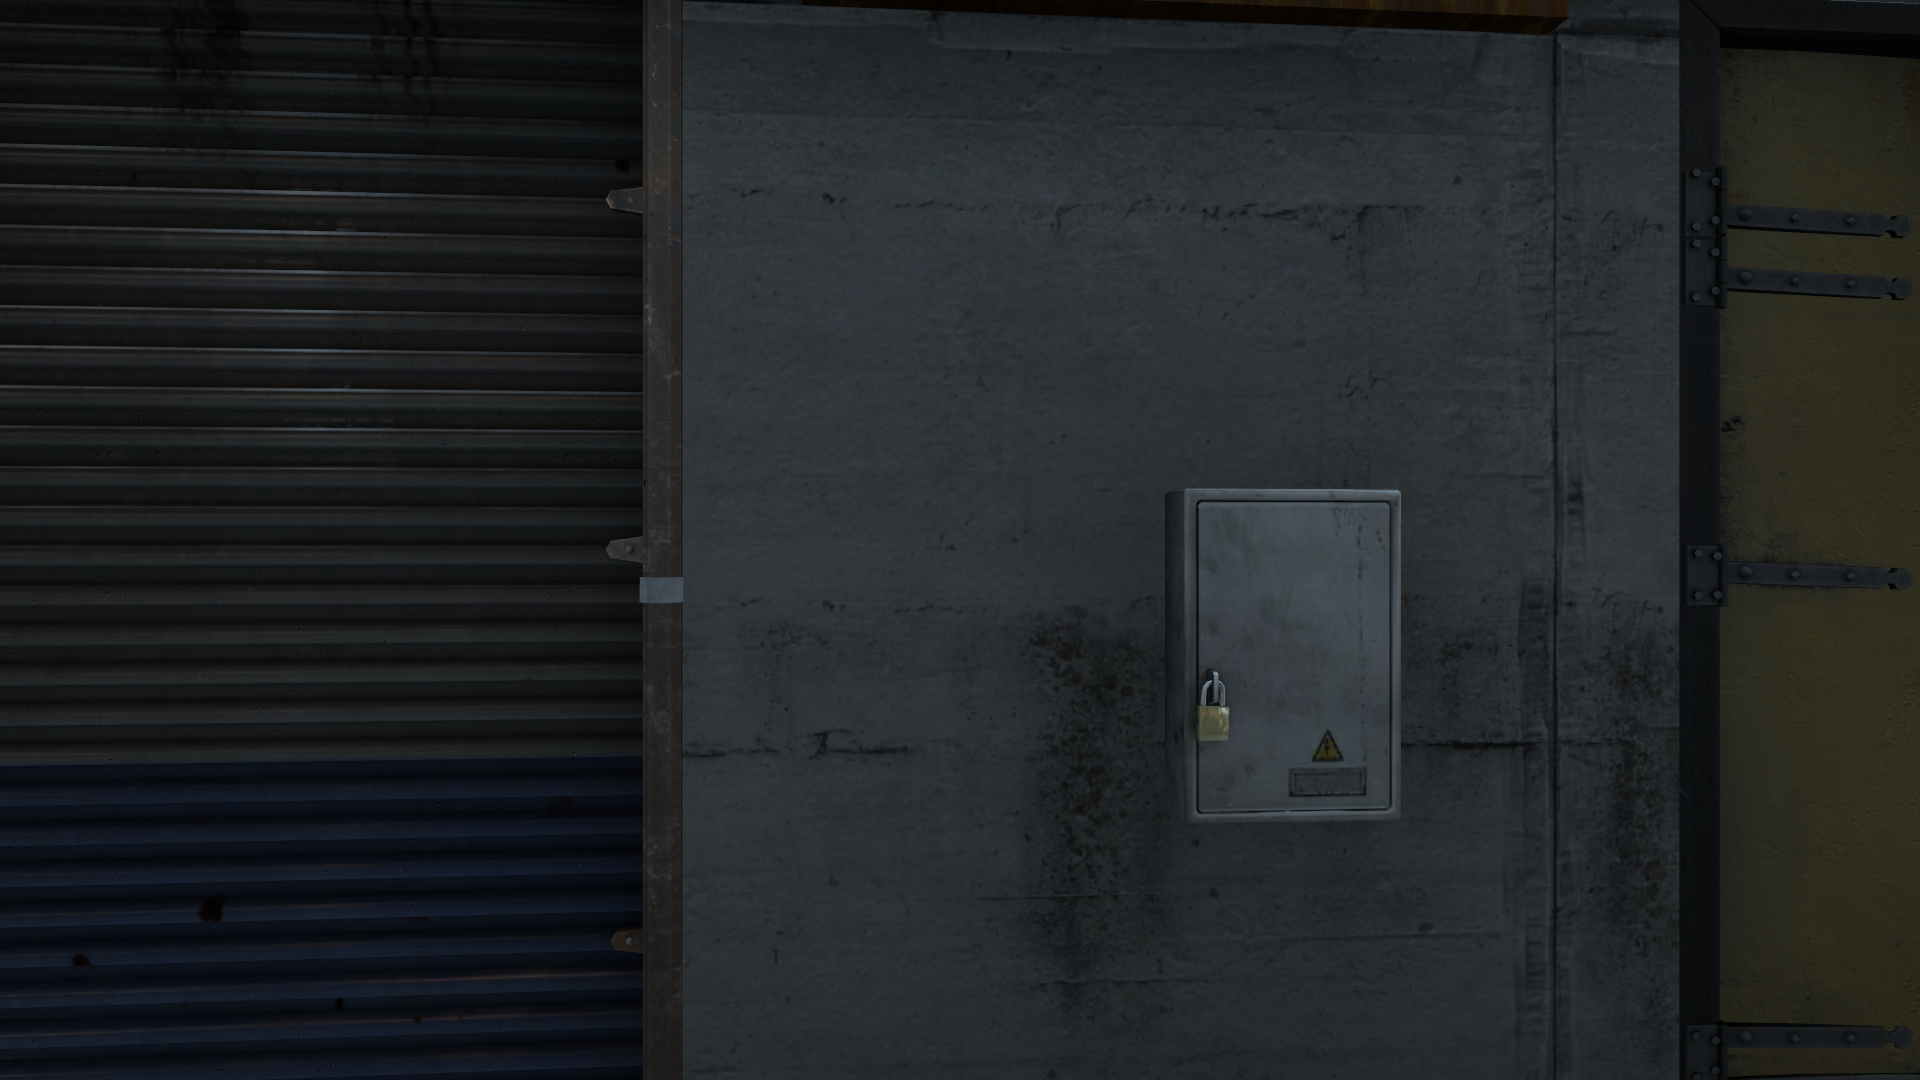
Map: de_train